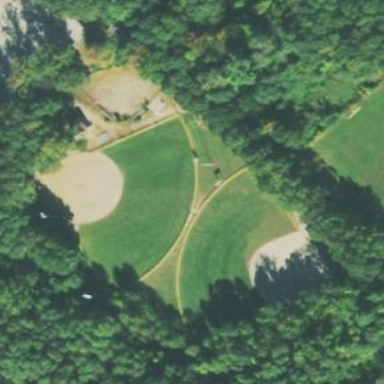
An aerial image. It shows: Baseball pitch for leisure and sports activities.